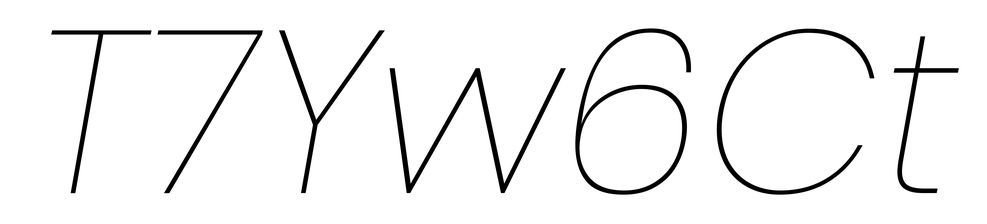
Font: Poppins-ThinItalic